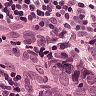
Metastatic tissue present: yes